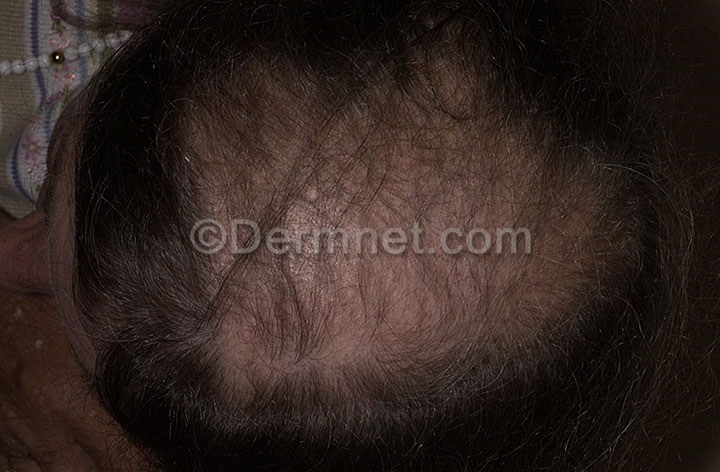
Disease: Hair Loss Photos Alopecia and other Hair Diseases